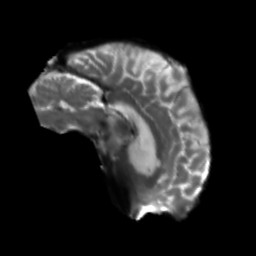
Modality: T2w
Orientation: sagittal
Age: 78
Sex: male
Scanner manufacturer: siemens
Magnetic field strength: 3 T
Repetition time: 5.25 s
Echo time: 0.08 s